Question: I am a novice programmer interested in python and tkinter.
I have read some tutorials on making basic Tk GUI-based programs.
I am trying to adapt a "tk template" program into a basic ping utility, for fun/learning. My IDE is eclipse with PyDev and my environment is gnome3/ubuntu13.10
Here is my script as it is:
'''
#! /usr/bin/python
#import Tkinter as tk
from Tkinter import *
import pyping
#import multiprocessing
class App:
def __init__(self,master):
frame = Frame(master)
frame.pack()
self.lbl = Label(frame, text="Hello World!
")
self.lbl.pack()
self.button = Button(frame, text="Quit",bg="red", fg="white", command=frame.quit)
self.button.pack(side=LEFT)
self.hi_there = Button(frame, text="Issue PING", command=self.do_ping)
self.hi_there.pack(side=LEFT)
def do_ping(self):
pyping.ping.func_defaults = (1000, 10, 55)
h = pyping.ping('g.co')
for i in h.output:
print i
# def draw_console(self):
root = Tk()
root.title("title bar text")
root.geometry("200x100")
app = App(root)
root.mainloop()
'''
When i click the "Issue Ping" button

.
it prints this to the eclipse debug console (as expected):
'''
pydev debugger: starting
PYTHON-PING g.co (74.125.229.168): 55 data bytes
241 bytes from g.co (74.125.229.163): icmp_seq=0 ttl=52 time=94.4 ms
241 bytes from g.co (74.125.229.165): icmp_seq=1 ttl=52 time=88.7 ms
241 bytes from g.co (74.125.229.162): icmp_seq=2 ttl=52 time=89.9 ms
241 bytes from g.co (74.125.229.161): icmp_seq=3 ttl=52 time=87.9 ms
241 bytes from g.co (74.125.229.160): icmp_seq=4 ttl=52 time=89.0 ms
241 bytes from g.co (74.125.229.169): icmp_seq=5 ttl=52 time=89.8 ms
241 bytes from g.co (74.125.229.167): icmp_seq=6 ttl=52 time=87.9 ms
241 bytes from g.co (74.125.229.166): icmp_seq=7 ttl=52 time=88.6 ms
241 bytes from g.co (74.125.229.164): icmp_seq=8 ttl=52 time=87.2 ms
241 bytes from g.co (74.125.229.174): icmp_seq=9 ttl=52 time=88.9 ms
----g.co PYTHON PING Statistics----
10 packets transmitted, 10 packets received, 0.0% packet loss
round-trip (ms) min/avg/max = 87.188/89.226/94.367
'''
.
My goal is to be able to see console output in a "text field" inside the tk gui.
How would go about doing this?
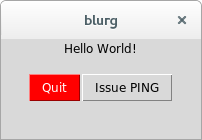
Answer: The simplest solution is to add a text widget, though that's not the only solution.
Once you've added the text widget, replace the print statement with this:
'''
self.text_widget.insert("end", i + "
")
'''
Note that the output won't appear until one of two things happens:
1. the loop finishes, returning control back over to the event loop
2. you call self.update_idletasks during each iteration of the loop, which gives the event loop a chance to process redraw events.